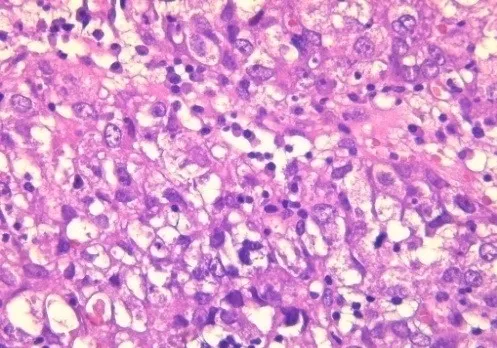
Solid sheet of tumor cells with voluminous clear cytoplasm and pleomorphic nuclei (HEx400).
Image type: pathology (h&e)